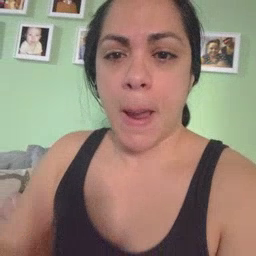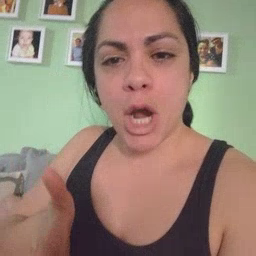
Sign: person